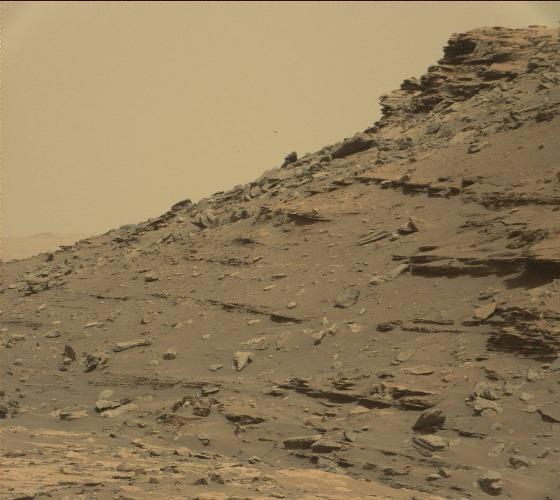
Terrain classes present: Bedrock, Gravel / Sand / Soil, Rock, Shadow, Sky / Distant Mountains